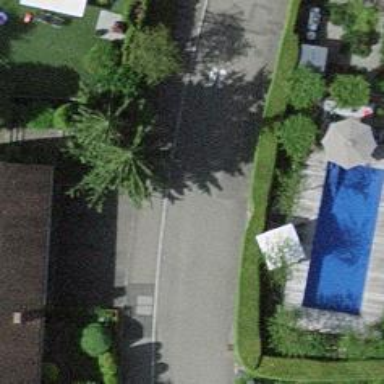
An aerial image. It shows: Smoothly paved residential road.